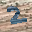
Label: 2